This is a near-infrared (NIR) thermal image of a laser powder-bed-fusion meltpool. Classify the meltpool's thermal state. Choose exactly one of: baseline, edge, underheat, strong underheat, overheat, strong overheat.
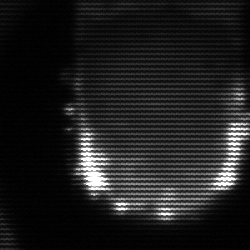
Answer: baseline